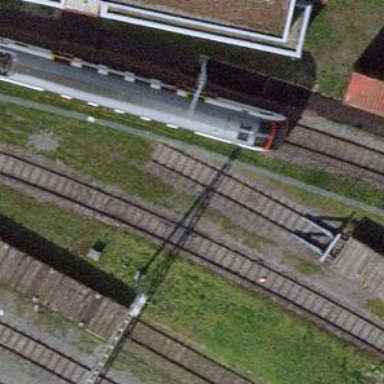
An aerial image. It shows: Rail yard with electrified rails and single track.